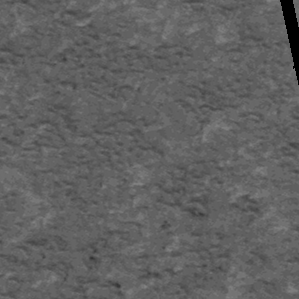
Label: frost